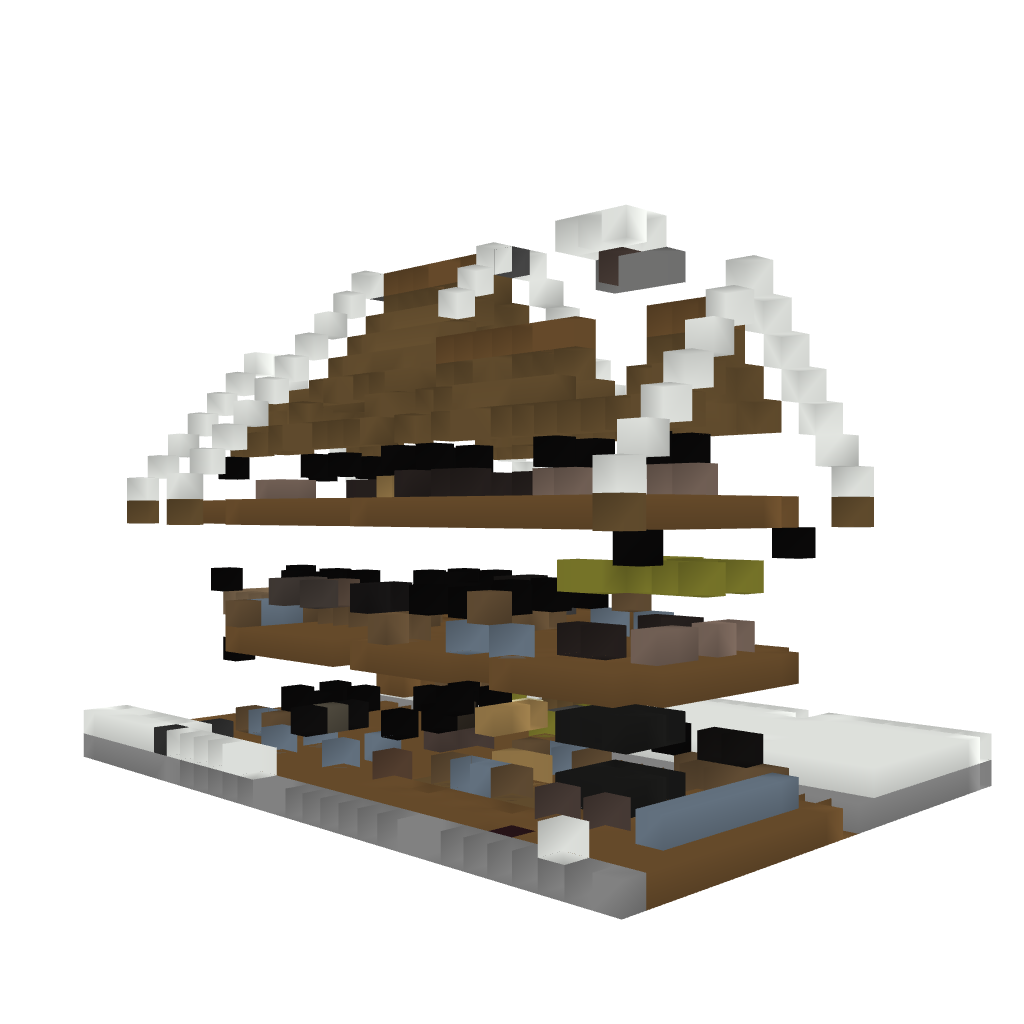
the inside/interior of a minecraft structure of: Wood Cottage